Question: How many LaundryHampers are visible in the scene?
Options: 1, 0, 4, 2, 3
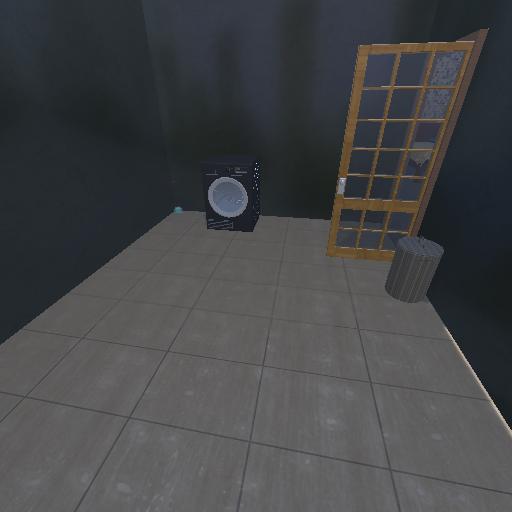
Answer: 1